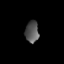
Tissue: lung
Cell type: Epithelial cells
Senescence score: 0.198
Nuclear area (px): 284
Mean DAPI intensity: 85.468